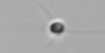
Label: nanoplankton_mix